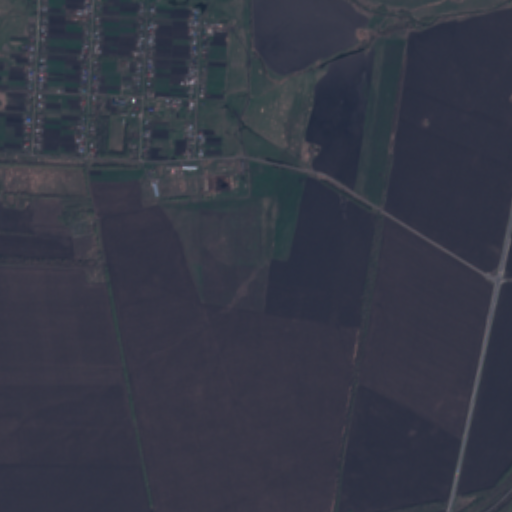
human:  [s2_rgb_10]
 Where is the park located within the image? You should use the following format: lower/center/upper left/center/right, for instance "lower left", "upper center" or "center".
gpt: The park is located in the center left of the image.
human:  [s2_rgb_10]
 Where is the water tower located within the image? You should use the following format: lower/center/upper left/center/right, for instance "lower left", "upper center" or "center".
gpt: The water tower is located in the center of the image.
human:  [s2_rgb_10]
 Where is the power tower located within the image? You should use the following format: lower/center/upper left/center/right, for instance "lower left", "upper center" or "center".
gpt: There is no power tower in the image.